Question: I would like to have a ListView, that flows in the background of a defined TextView while scrolling upwards (right handed view on picture). On the left handed view (status quo), I used a relative Layout, but the used elements within it are fix. So it looks very choppy while scrolling.
Preferable I would like to implement such a functionality in my list.xml, if this is possible?
Link to picture for better understanding of my idea:

My activity.xml looks like:
'''
<RelativeLayout xmlns:android="http://schemas.android.com/apk/res/android"
xmlns:tools="http://schemas.android.com/tools"
android:id="@+id/container"
android:layout_width="match_parent"
android:layout_height="match_parent"
android:background="@drawable/hintergrund1"
tools:context="com.example.apptest2.MainActivity"
tools:ignore="MergeRootFrame" >
<EditText
android:id="@+id/text1"
android:layout_width="wrap_content"
android:layout_height="wrap_content"
android:layout_alignParentTop="true"
android:layout_centerHorizontal="true" />
<ListView
android:id="@+id/list"
android:layout_width="match_parent"
android:layout_height="wrap_content"
android:layout_alignParentLeft="true"
android:layout_below="@+id/text1"
android:drawSelectorOnTop="true" >
</ListView>
</RelativeLayout>
'''
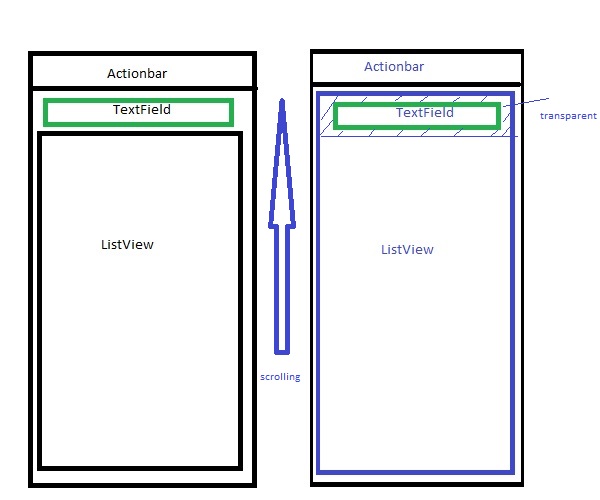
Answer: Dunno if i understand correctly but try this:
'''
<RelativeLayout xmlns:android="http://schemas.android.com/apk/res/android"
xmlns:tools="http://schemas.android.com/tools"
android:id="@+id/container"
android:layout_width="match_parent"
android:layout_height="match_parent"
android:background="@drawable/hintergrund1"
tools:context="com.example.apptest2.MainActivity"
tools:ignore="MergeRootFrame" >
<ListView
android:id="@+id/list"
android:layout_width="match_parent"
android:layout_height="match_parent"
android:layout_alignParentLeft="true"
android:drawSelectorOnTop="true" >
</ListView>
<EditText
android:id="@+id/text1"
android:layout_width="wrap_content"
android:layout_height="wrap_content"
android:layout_alignParentTop="true"
android:layout_centerHorizontal="true" />
</RelativeLayout>
'''